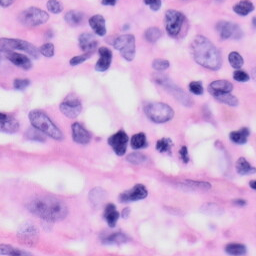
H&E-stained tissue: Skin